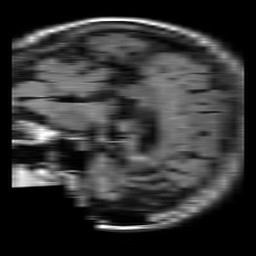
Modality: FLAIR
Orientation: sagittal
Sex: female
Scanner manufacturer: philips
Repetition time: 11 s
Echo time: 0.125 s